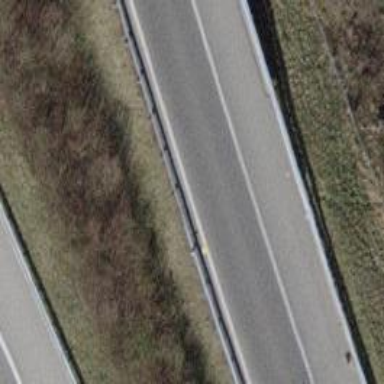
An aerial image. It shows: Asphalt motorway link.